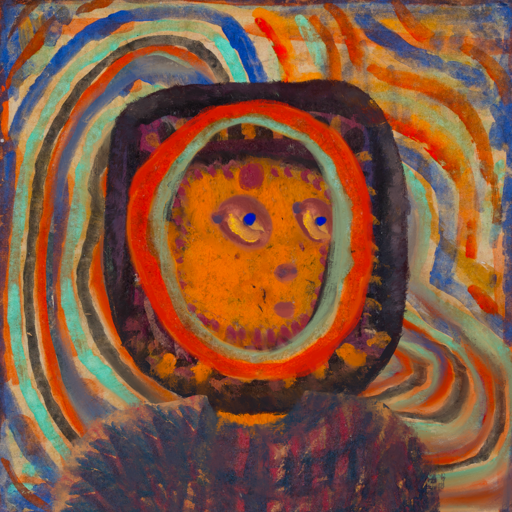
Background: Sisters, Head And Neck Side: Doll_w_Hair, Face Side: Mother_And_Son_Son, Bust: In_The_Sun, Hair Side: Sisters, Head Accessory: Blank, Second Necklace: Blank, Necklace: Blank, Baby: Blank